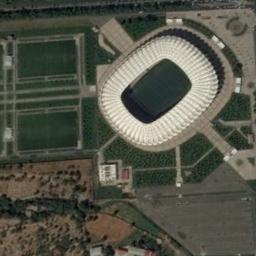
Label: stadium